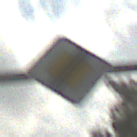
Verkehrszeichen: EndeVorfahrtsstrasse
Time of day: MorningAfternoon
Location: Outdoor (Suburban)
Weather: PartlyCloudy
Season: NotSpecified
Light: Natural